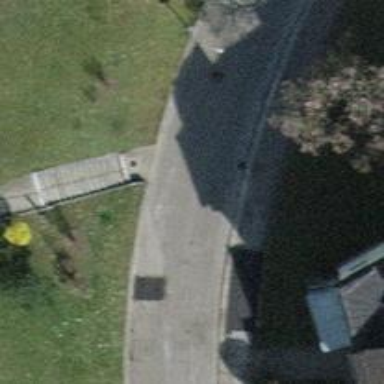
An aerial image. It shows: Steps made of paving stones.